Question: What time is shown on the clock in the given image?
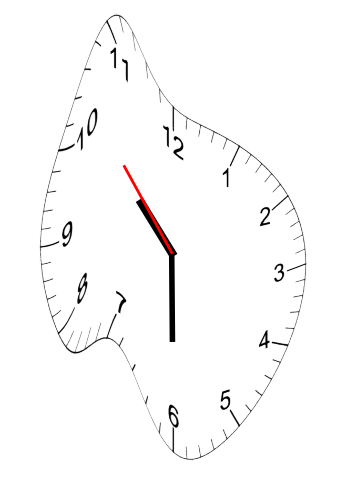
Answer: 10:29:53